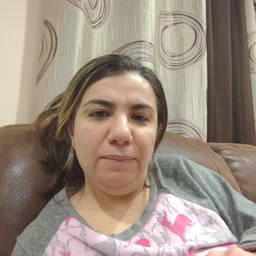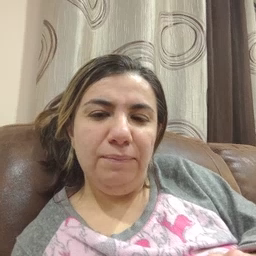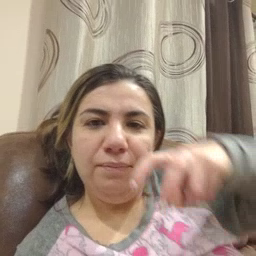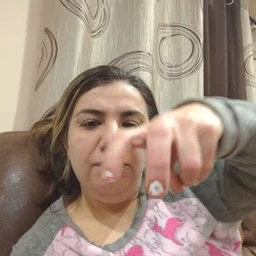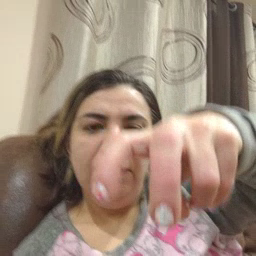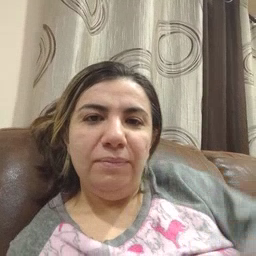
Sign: ride